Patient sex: M
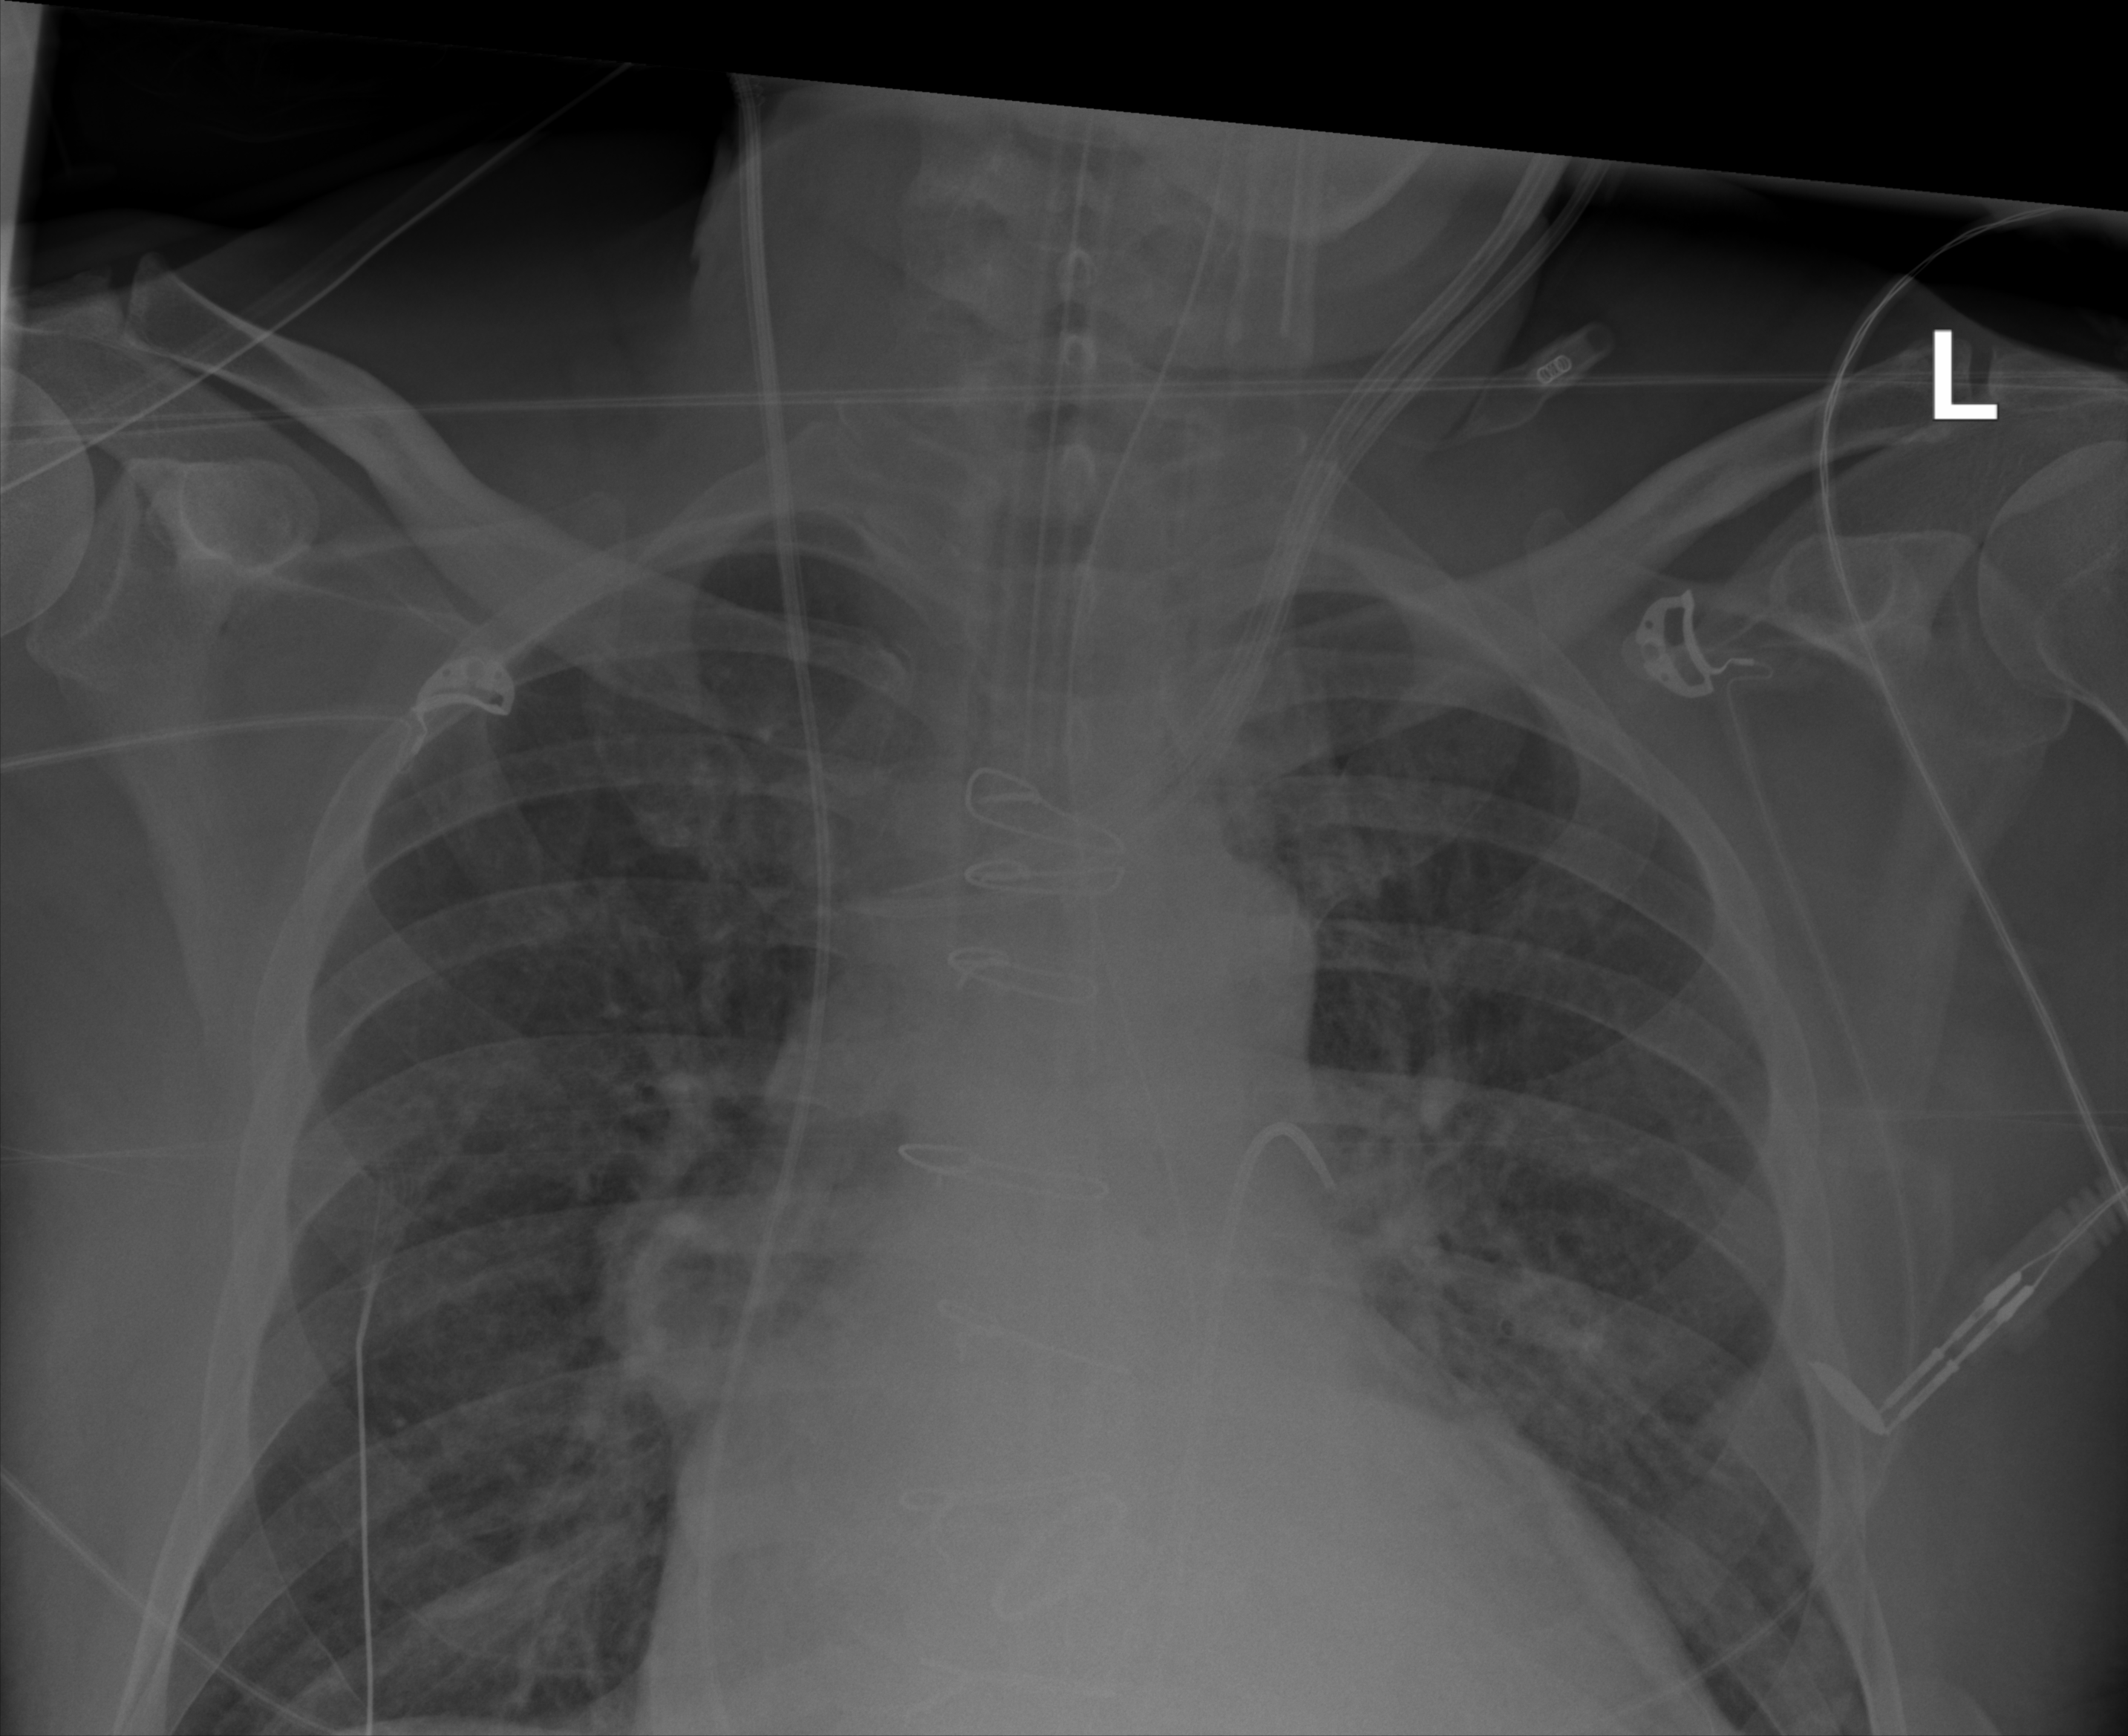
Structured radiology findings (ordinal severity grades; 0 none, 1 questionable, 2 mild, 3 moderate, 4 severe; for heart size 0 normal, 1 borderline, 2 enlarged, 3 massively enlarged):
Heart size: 2
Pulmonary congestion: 2
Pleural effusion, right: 0
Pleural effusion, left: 0
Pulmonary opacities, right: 0
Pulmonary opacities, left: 0
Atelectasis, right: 0
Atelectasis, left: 0